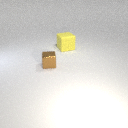
large yellow rubber cube behind small brown metal cube